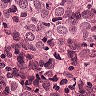
Metastatic tissue present: yes